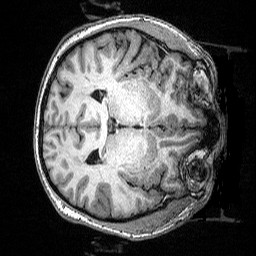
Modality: T1w
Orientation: axial
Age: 40
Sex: male
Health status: ill
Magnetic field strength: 3 T
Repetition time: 2.53 s
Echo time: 0.00331 s